高一 · 立体几何学
已知矩形 $A B C D, A B=1, A D=\sqrt{2}, E$ 为 $A D$ 的中点, 现分别沿 $B E, C E$ 将 $\triangle A B E, \triangle D C E$ 翻折, 使点 $A, D$ 重合, 记为点 $P$, 则几何体 $P-B C E$ 的外接球表面积为
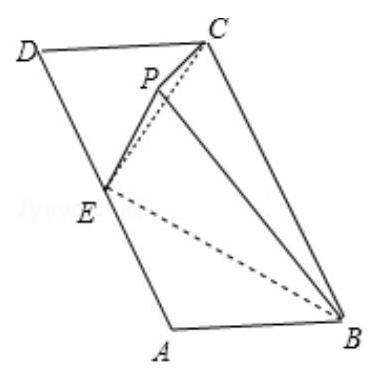
答案: frac{5 \pi}{2}$
解析: 【分析】

利用所给数据易得三线垂直, 进而利用长方体外接球直径为其体对角线长, 再利用外接球的表面积公式即可得到答案.

【详解】

由 $A B=1, A D=\sqrt{2}, E$ 为 $A D$ 中点,

可得 $P E=\frac{\sqrt{2}}{2}, P B=P C=1$,

得 $\angle E P B=\angle E P C=90^{\circ}$,

$\angle C P B=90^{\circ}$,

$\therefore P-B C E$ 为长方体一角,

其外接球直径为其体对角线长,

$\therefore 2 R=\sqrt{P E^{2}+P C^{2}+P B^{2}}=\frac{\sqrt{10}}{2}$,

$\therefore R=\frac{\sqrt{10}}{4}$,

$\therefore$ 外接球表面积为 $4 \pi R^{2}=\frac{5 \pi}{2}$,

故答案为: $\frac{5 \pi}{2}$.

【点睛】

本题考查长方体外接球问题, 长方体外接球的直径为体对角线, 考查推理和计算能力.